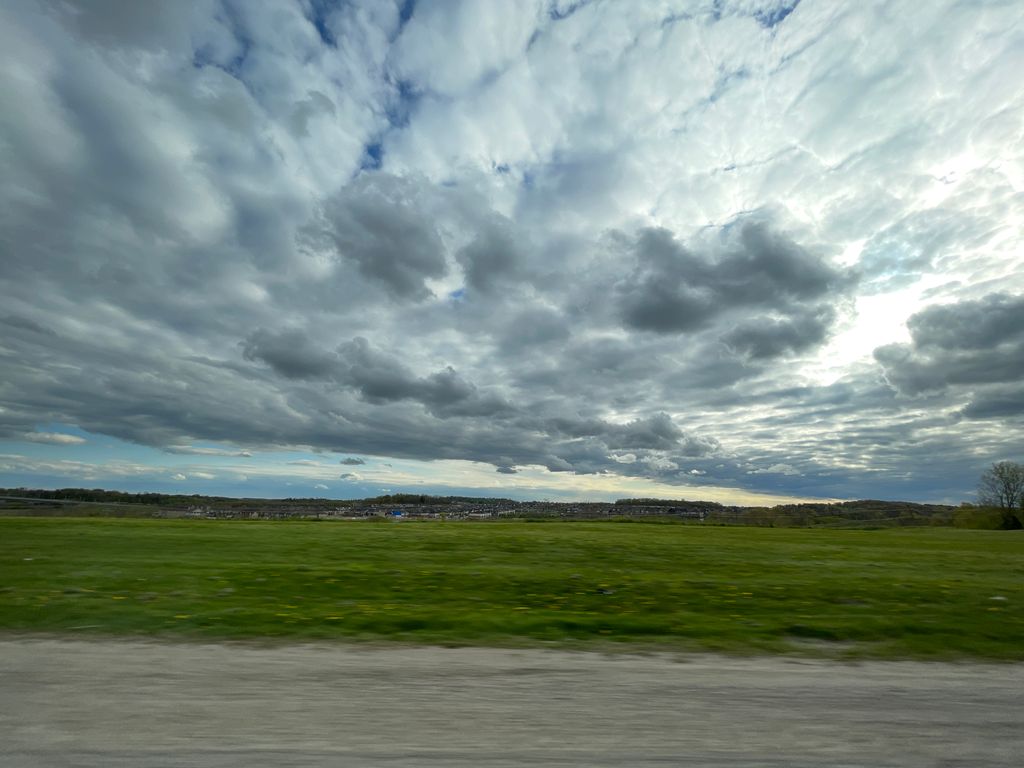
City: kitchener-waterloo